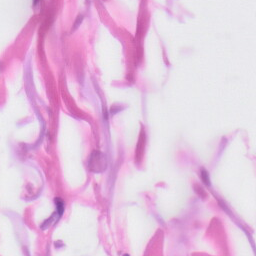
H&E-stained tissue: Skin